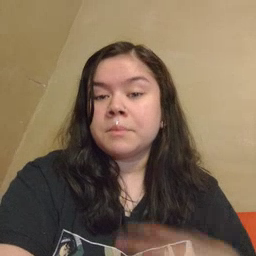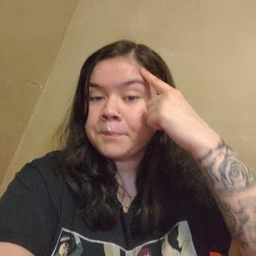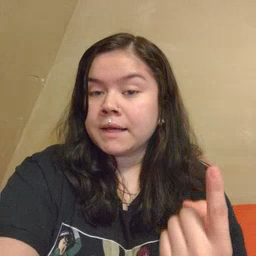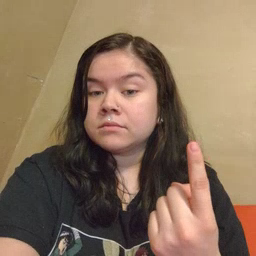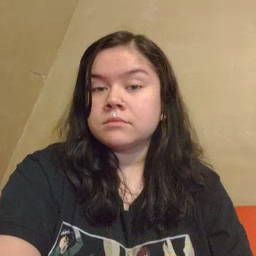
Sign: penny